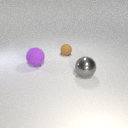
large purple rubber sphere to the left of small brown rubber sphere